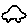
Label: car